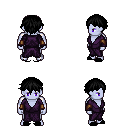
a pixel art fantasy rpg character, male body template, dark elf, purple skin, purple robe, white pants, black short bangs hairstyle, cloth bracers, black slippers, four views (front, back, left, right), 2x2 character sprite sheet, small pixel art, hard edges, no anti-aliasing